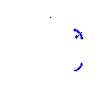
Particle: proton